二年级 · 计数
需要多少个小盒子才能把大篮子的鸡蛋全部装完?

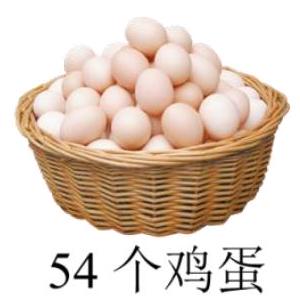
答案: $54 \div 6=9$ (个)

答: 需要 9 个小盒子才能把大篮子的鸡蛋全部装完。